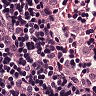
Metastatic tissue present: no